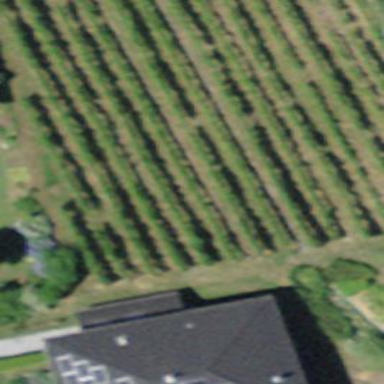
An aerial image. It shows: Vineyard growing grapes.